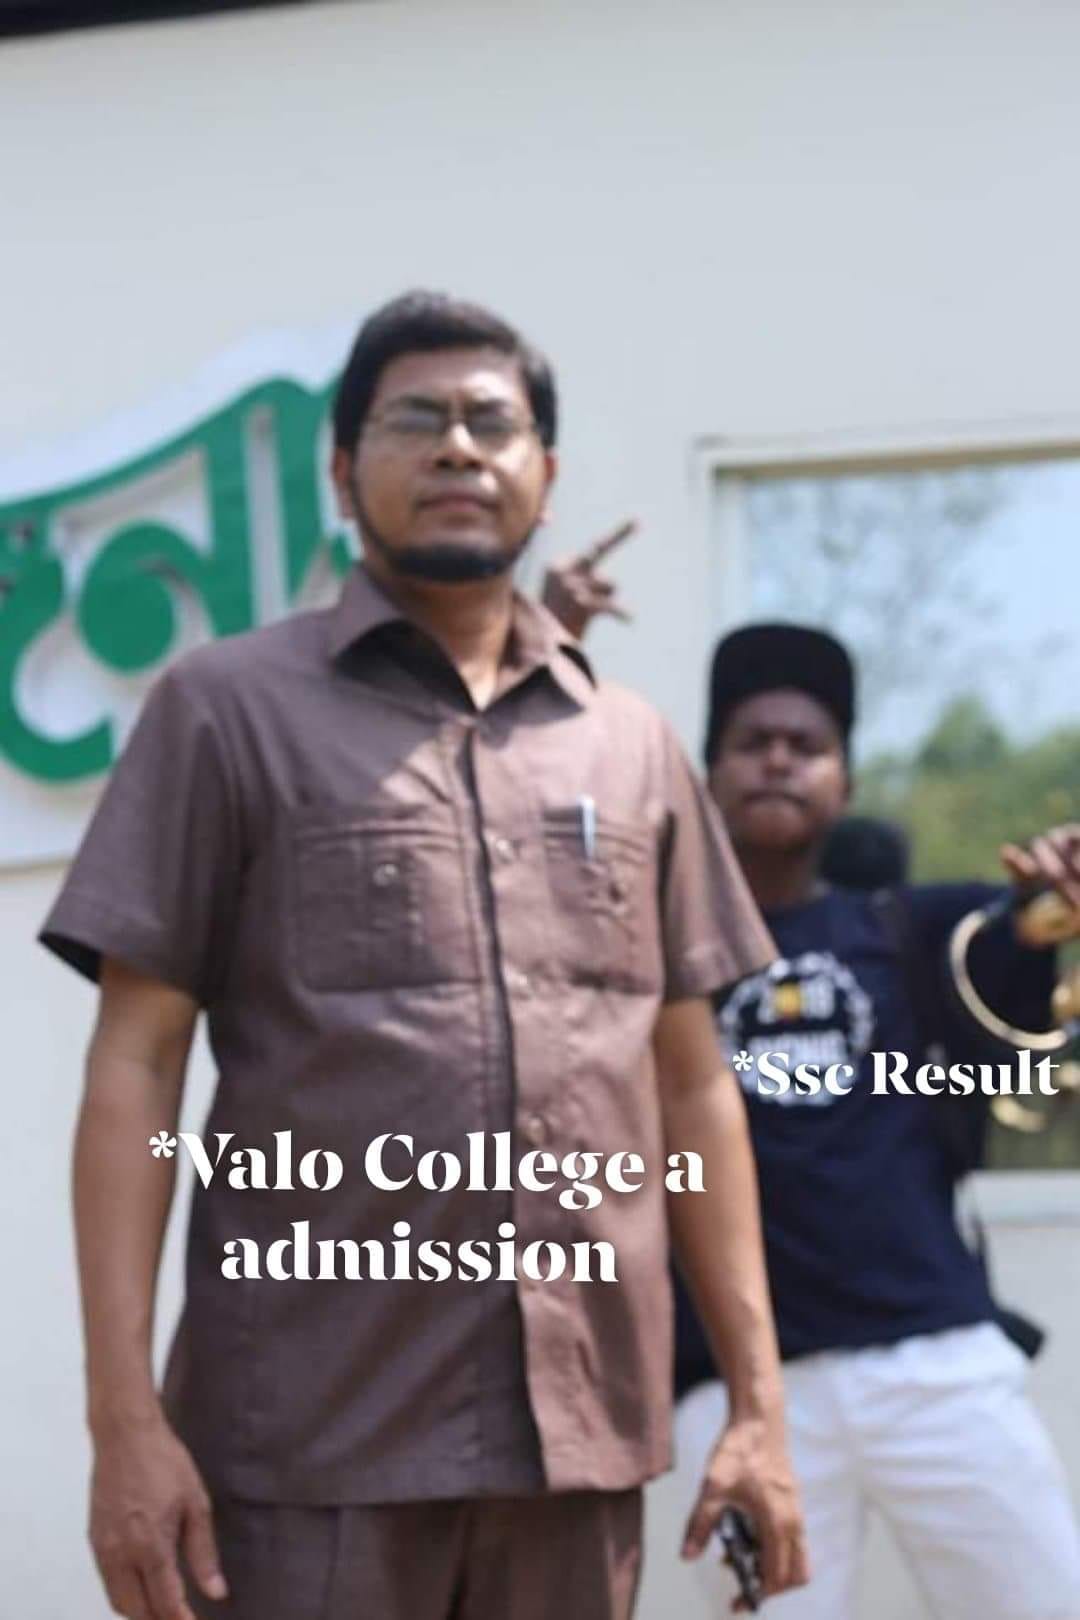
Caption: *Valo College a admission     *SSc Result
Label: non-hate